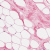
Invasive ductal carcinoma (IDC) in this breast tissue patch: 0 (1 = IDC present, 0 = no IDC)